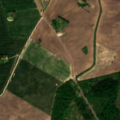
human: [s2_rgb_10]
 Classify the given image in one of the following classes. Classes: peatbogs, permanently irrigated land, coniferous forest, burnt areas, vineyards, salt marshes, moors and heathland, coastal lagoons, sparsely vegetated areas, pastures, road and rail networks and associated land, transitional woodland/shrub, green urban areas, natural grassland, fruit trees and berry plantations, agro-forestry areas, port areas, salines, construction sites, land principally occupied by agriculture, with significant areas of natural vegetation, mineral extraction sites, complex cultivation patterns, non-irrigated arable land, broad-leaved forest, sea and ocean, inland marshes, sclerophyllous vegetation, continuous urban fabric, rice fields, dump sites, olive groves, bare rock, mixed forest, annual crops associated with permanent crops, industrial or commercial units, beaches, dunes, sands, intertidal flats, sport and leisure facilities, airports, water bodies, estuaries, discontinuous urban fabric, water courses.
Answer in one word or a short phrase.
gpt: non-irrigated arable land, complex cultivation patterns, broad-leaved forest